Question: I am looking at some examples in the <URL> and some of the examples do not really make sense. I have included the 1750A format specification at the bottom of this post in case anyone isn't familiar with it.
Take this example from Table 3 of the 1750A format webpage:
'.625x2^4 = 5000 00 04'
In binary '5000 00 04' is '<PHONE> <PHONE> <PHONE> <PHONE>'
If you convert this to decimal, it does not equal 10, which is .625x2^4. Maybe I am converting it incorrectly.
Take the mantissa, '<PHONE> <PHONE> <PHONE>' and subtract 1 giving '<PHONE> <PHONE> <PHONE>'. Then flip the bits, giving '<PHONE> <PHONE> <PHONE>'. Move the decimal 4 places (since our exponent, '0100' is 4), giving us '<PHONE> <PHONE> 0000 000'. This equals 6.0, which is not .625x2^4.
I believe the actual value, should be '<PHONE> <PHONE> <PHONE> 0000 01000' or '30000004' in hex.
Can anyone else confirm my suspicions that this value is labeled incorrectly in Table 3 of the 1750A format page above?
Thank you

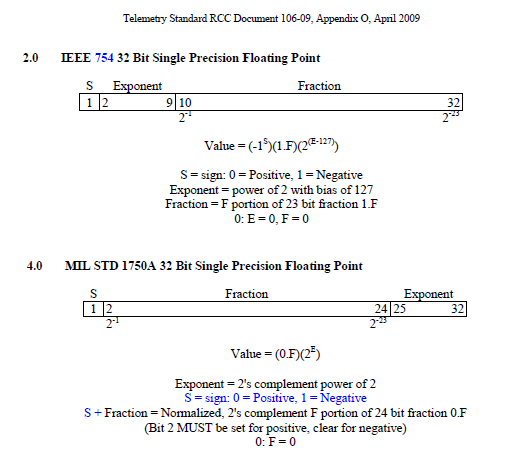
Answer: As <URL>, the sign+mantissa is interpreted as a 2's-complement value between -1 and +1.
In your case, it's 0.101000000... (base-2). Which is 1/2 + 1/8 = 0.625 (base-10).